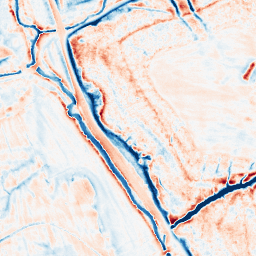
Category: edge_preserving
Decomposition family: anisotropic_diffusion
Decomposition parameters: iterations: 50
kappa: 50
gamma: 0.15
Upsampling method: quadratic
Upsampling parameters: scale: 2
Upsampling scale: 2